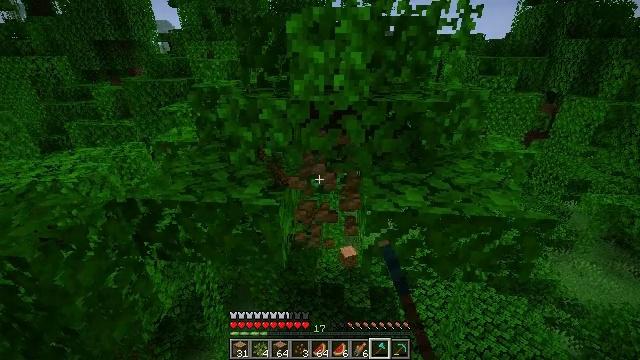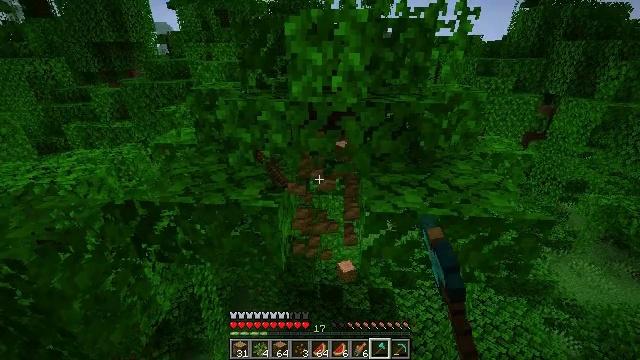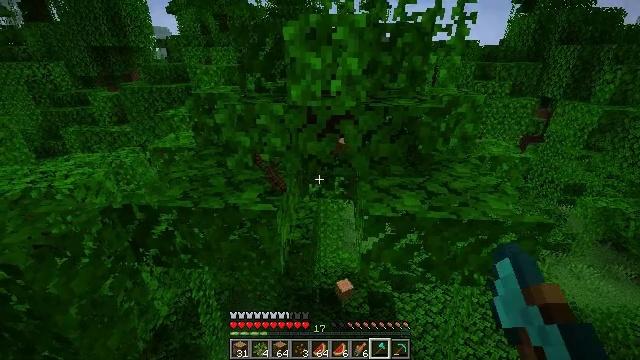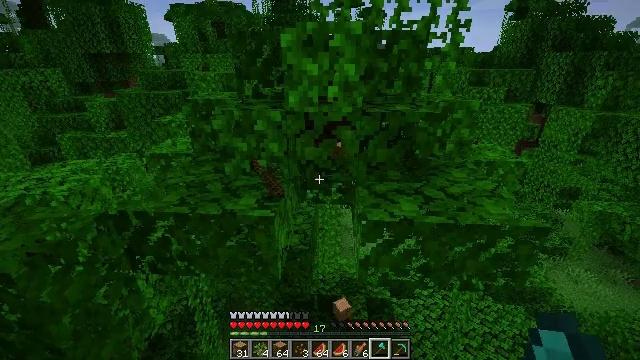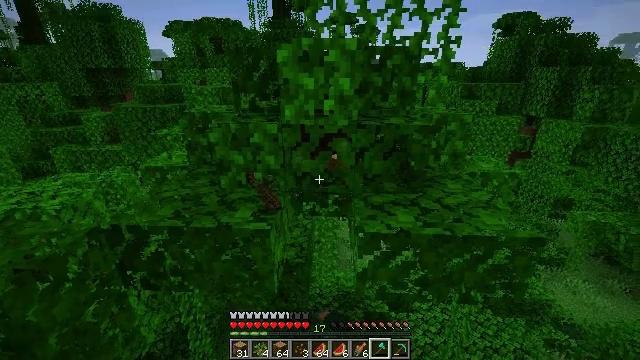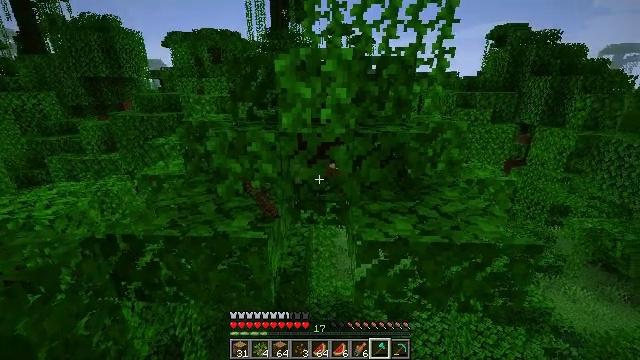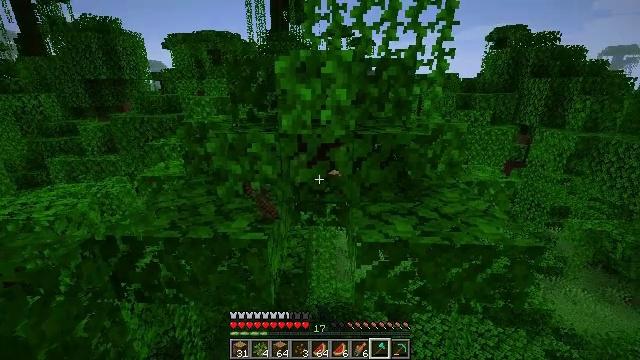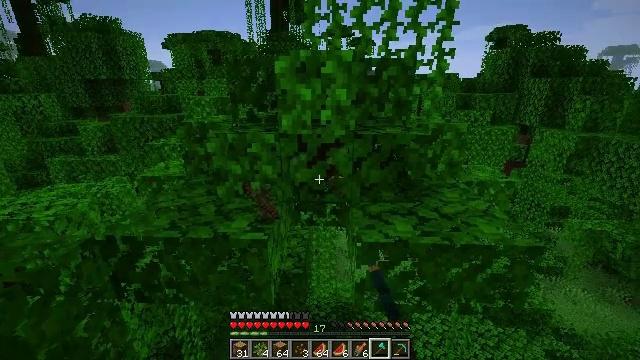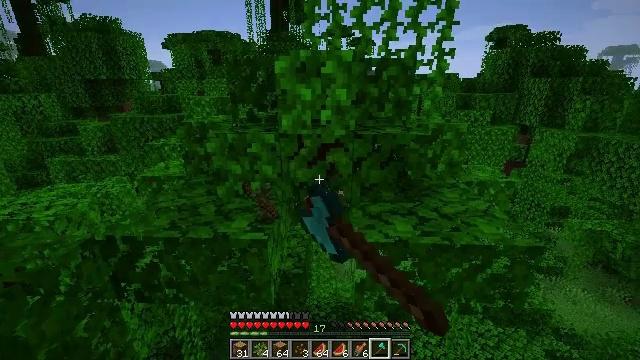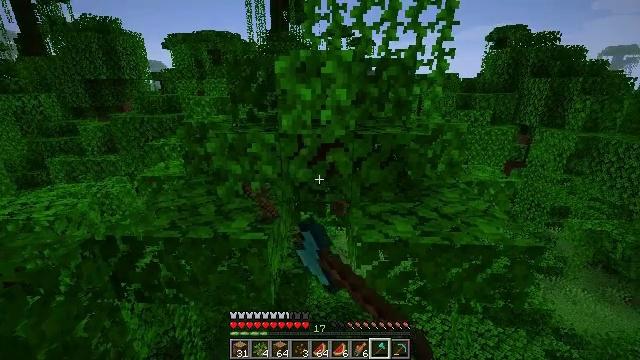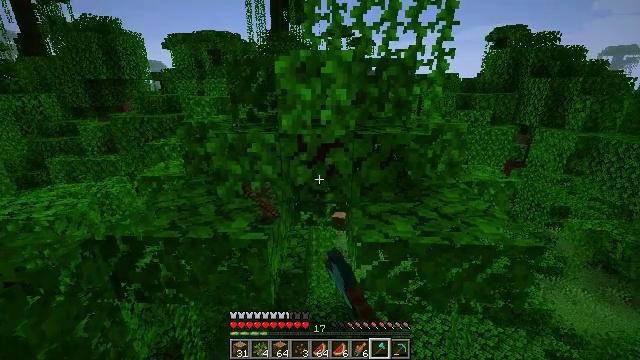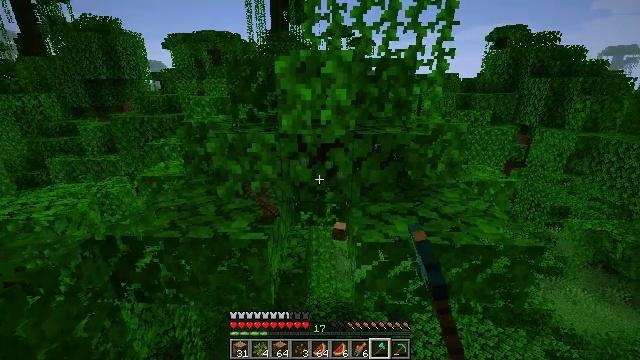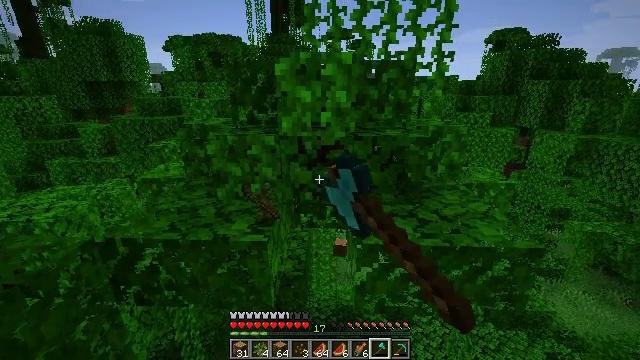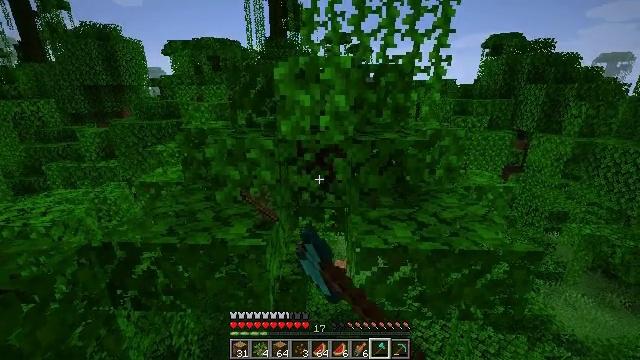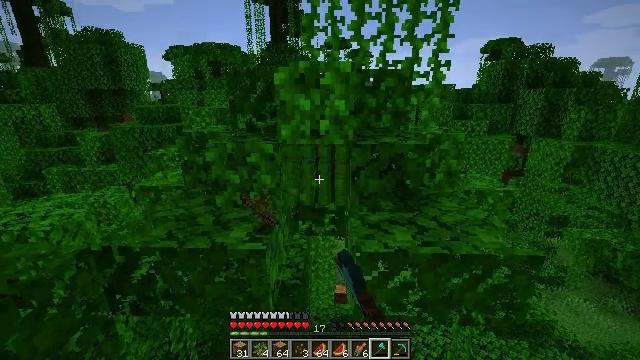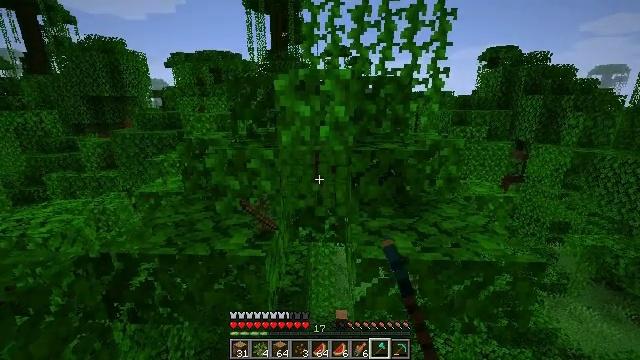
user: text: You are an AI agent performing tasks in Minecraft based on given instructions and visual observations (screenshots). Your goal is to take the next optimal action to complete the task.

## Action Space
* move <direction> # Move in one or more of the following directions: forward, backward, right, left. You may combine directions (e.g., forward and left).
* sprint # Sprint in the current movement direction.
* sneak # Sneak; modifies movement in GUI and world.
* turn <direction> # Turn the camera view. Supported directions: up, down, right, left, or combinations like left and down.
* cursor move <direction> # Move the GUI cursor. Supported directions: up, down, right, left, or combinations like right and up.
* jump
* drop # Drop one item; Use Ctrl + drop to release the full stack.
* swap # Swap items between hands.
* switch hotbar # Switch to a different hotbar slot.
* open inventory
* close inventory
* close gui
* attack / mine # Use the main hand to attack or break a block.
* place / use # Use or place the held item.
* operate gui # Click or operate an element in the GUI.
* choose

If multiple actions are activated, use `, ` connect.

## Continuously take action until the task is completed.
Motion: motion action
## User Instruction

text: Gather jungle leaves from the tree.
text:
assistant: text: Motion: attack / mine
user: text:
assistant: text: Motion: attack / mine
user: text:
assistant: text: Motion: turn up, attack / mine
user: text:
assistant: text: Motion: turn up, attack / mine
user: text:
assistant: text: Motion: turn up, attack / mine
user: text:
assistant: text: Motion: attack / mine
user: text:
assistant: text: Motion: attack / mine
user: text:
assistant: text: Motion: attack / mine
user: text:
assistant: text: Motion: attack / mine
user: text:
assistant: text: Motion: attack / mine
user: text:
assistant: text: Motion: attack / mine
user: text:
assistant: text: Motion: attack / mine
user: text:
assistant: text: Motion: attack / mine
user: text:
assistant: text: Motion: attack / mine
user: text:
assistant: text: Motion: turn up, attack / mine
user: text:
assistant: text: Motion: attack / mine
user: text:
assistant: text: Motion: attack / mine
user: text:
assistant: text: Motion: attack / mine
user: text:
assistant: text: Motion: attack / mine